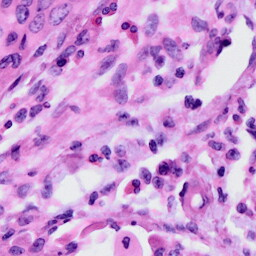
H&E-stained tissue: Cervix